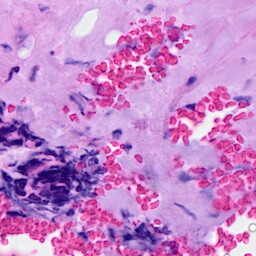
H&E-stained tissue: Breast